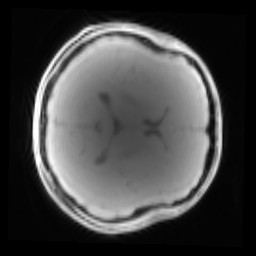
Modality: PDw
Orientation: axial
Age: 17
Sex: male
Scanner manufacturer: siemens
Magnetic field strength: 3 T
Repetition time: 0.25 s
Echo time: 0.00103 s